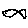
Label: fish